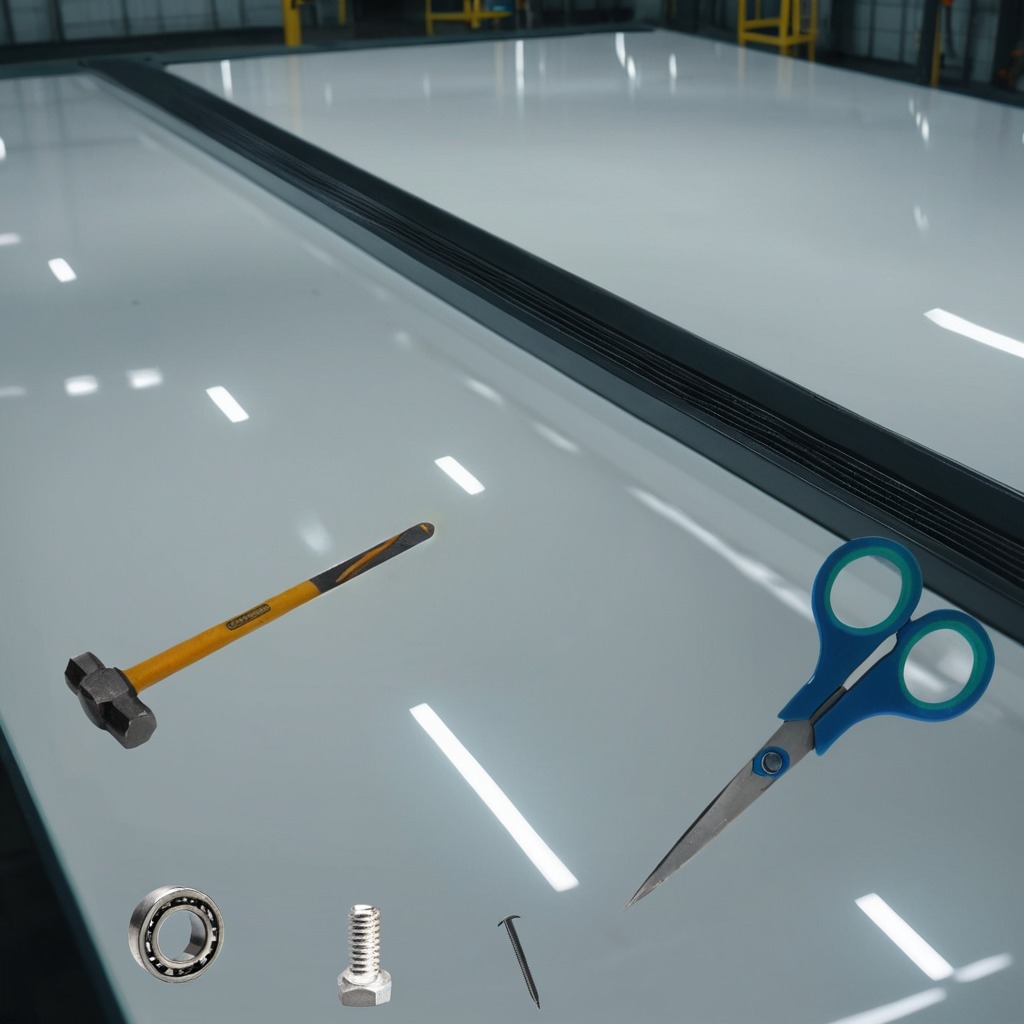
A ball bearing, a machine screw, an iron nail, a hammer, and a pair of scissors are lying on the table in the ship maintenance bay.